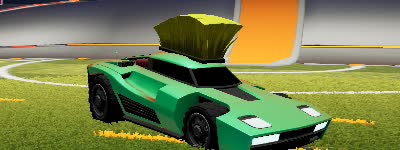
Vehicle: breakout